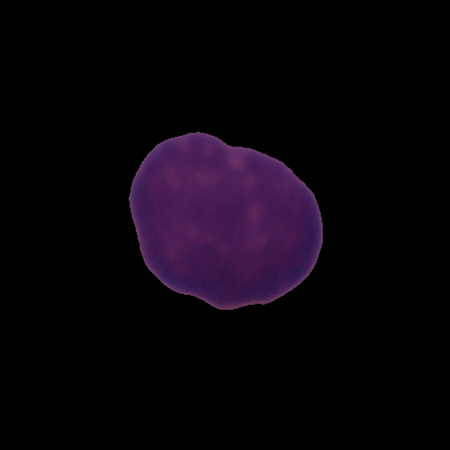
Label: healthy